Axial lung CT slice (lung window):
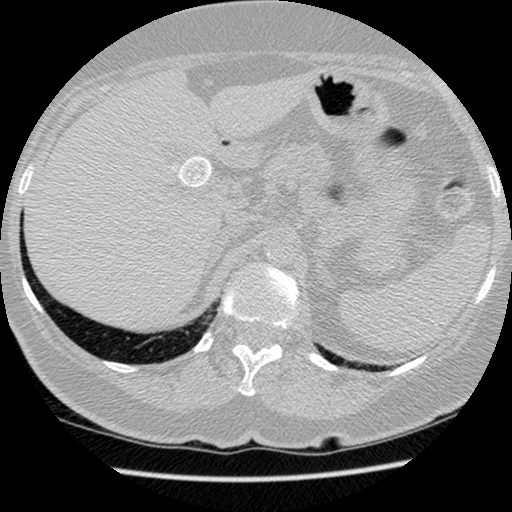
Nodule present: no